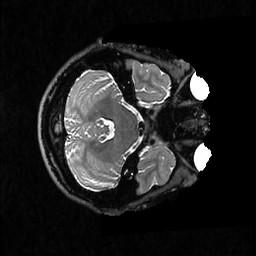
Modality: T2w
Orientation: axial
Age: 42
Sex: female
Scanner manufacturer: ge
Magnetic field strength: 3 T
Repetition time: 3.202 s
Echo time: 0.0669 s